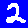
Digit: 2